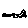
Label: star